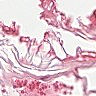
Metastatic tissue present: no